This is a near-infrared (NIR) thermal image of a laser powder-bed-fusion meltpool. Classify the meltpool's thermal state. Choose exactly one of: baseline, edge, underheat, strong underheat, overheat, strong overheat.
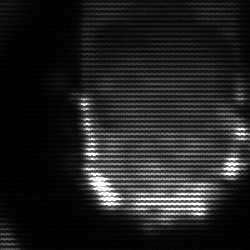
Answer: baseline